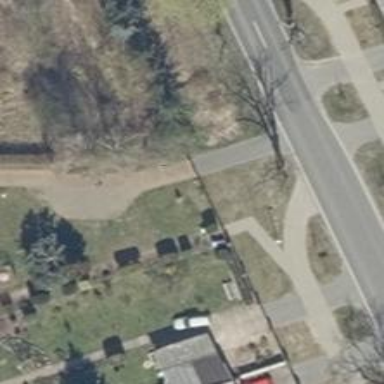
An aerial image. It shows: Footway.